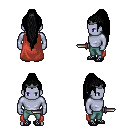
a pixel art fantasy rpg character, male body template, dark elf, purple skin, maroon cape, teal pants, black extra-long topknot hairstyle, iron tiara, ghillies, dagger, four views (front, back, left, right), 2x2 character sprite sheet, small pixel art, hard edges, no anti-aliasing